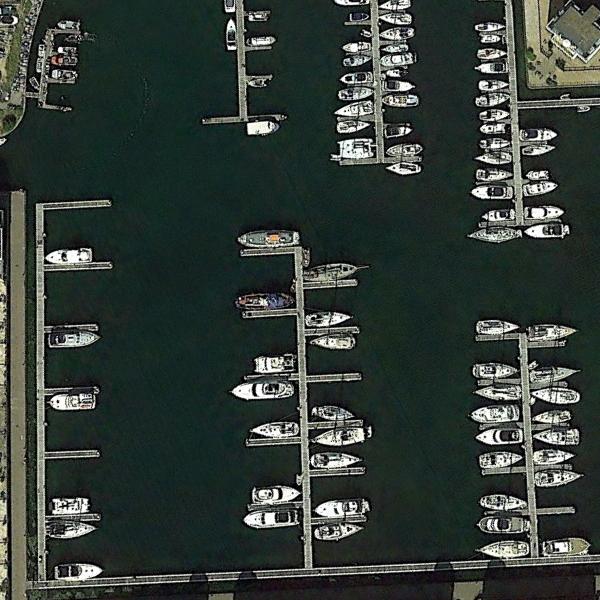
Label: Port